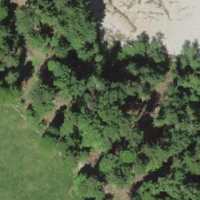
EUNIS habitat code: 44
Species observed at this site:
Lysimachia nemorum